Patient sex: F
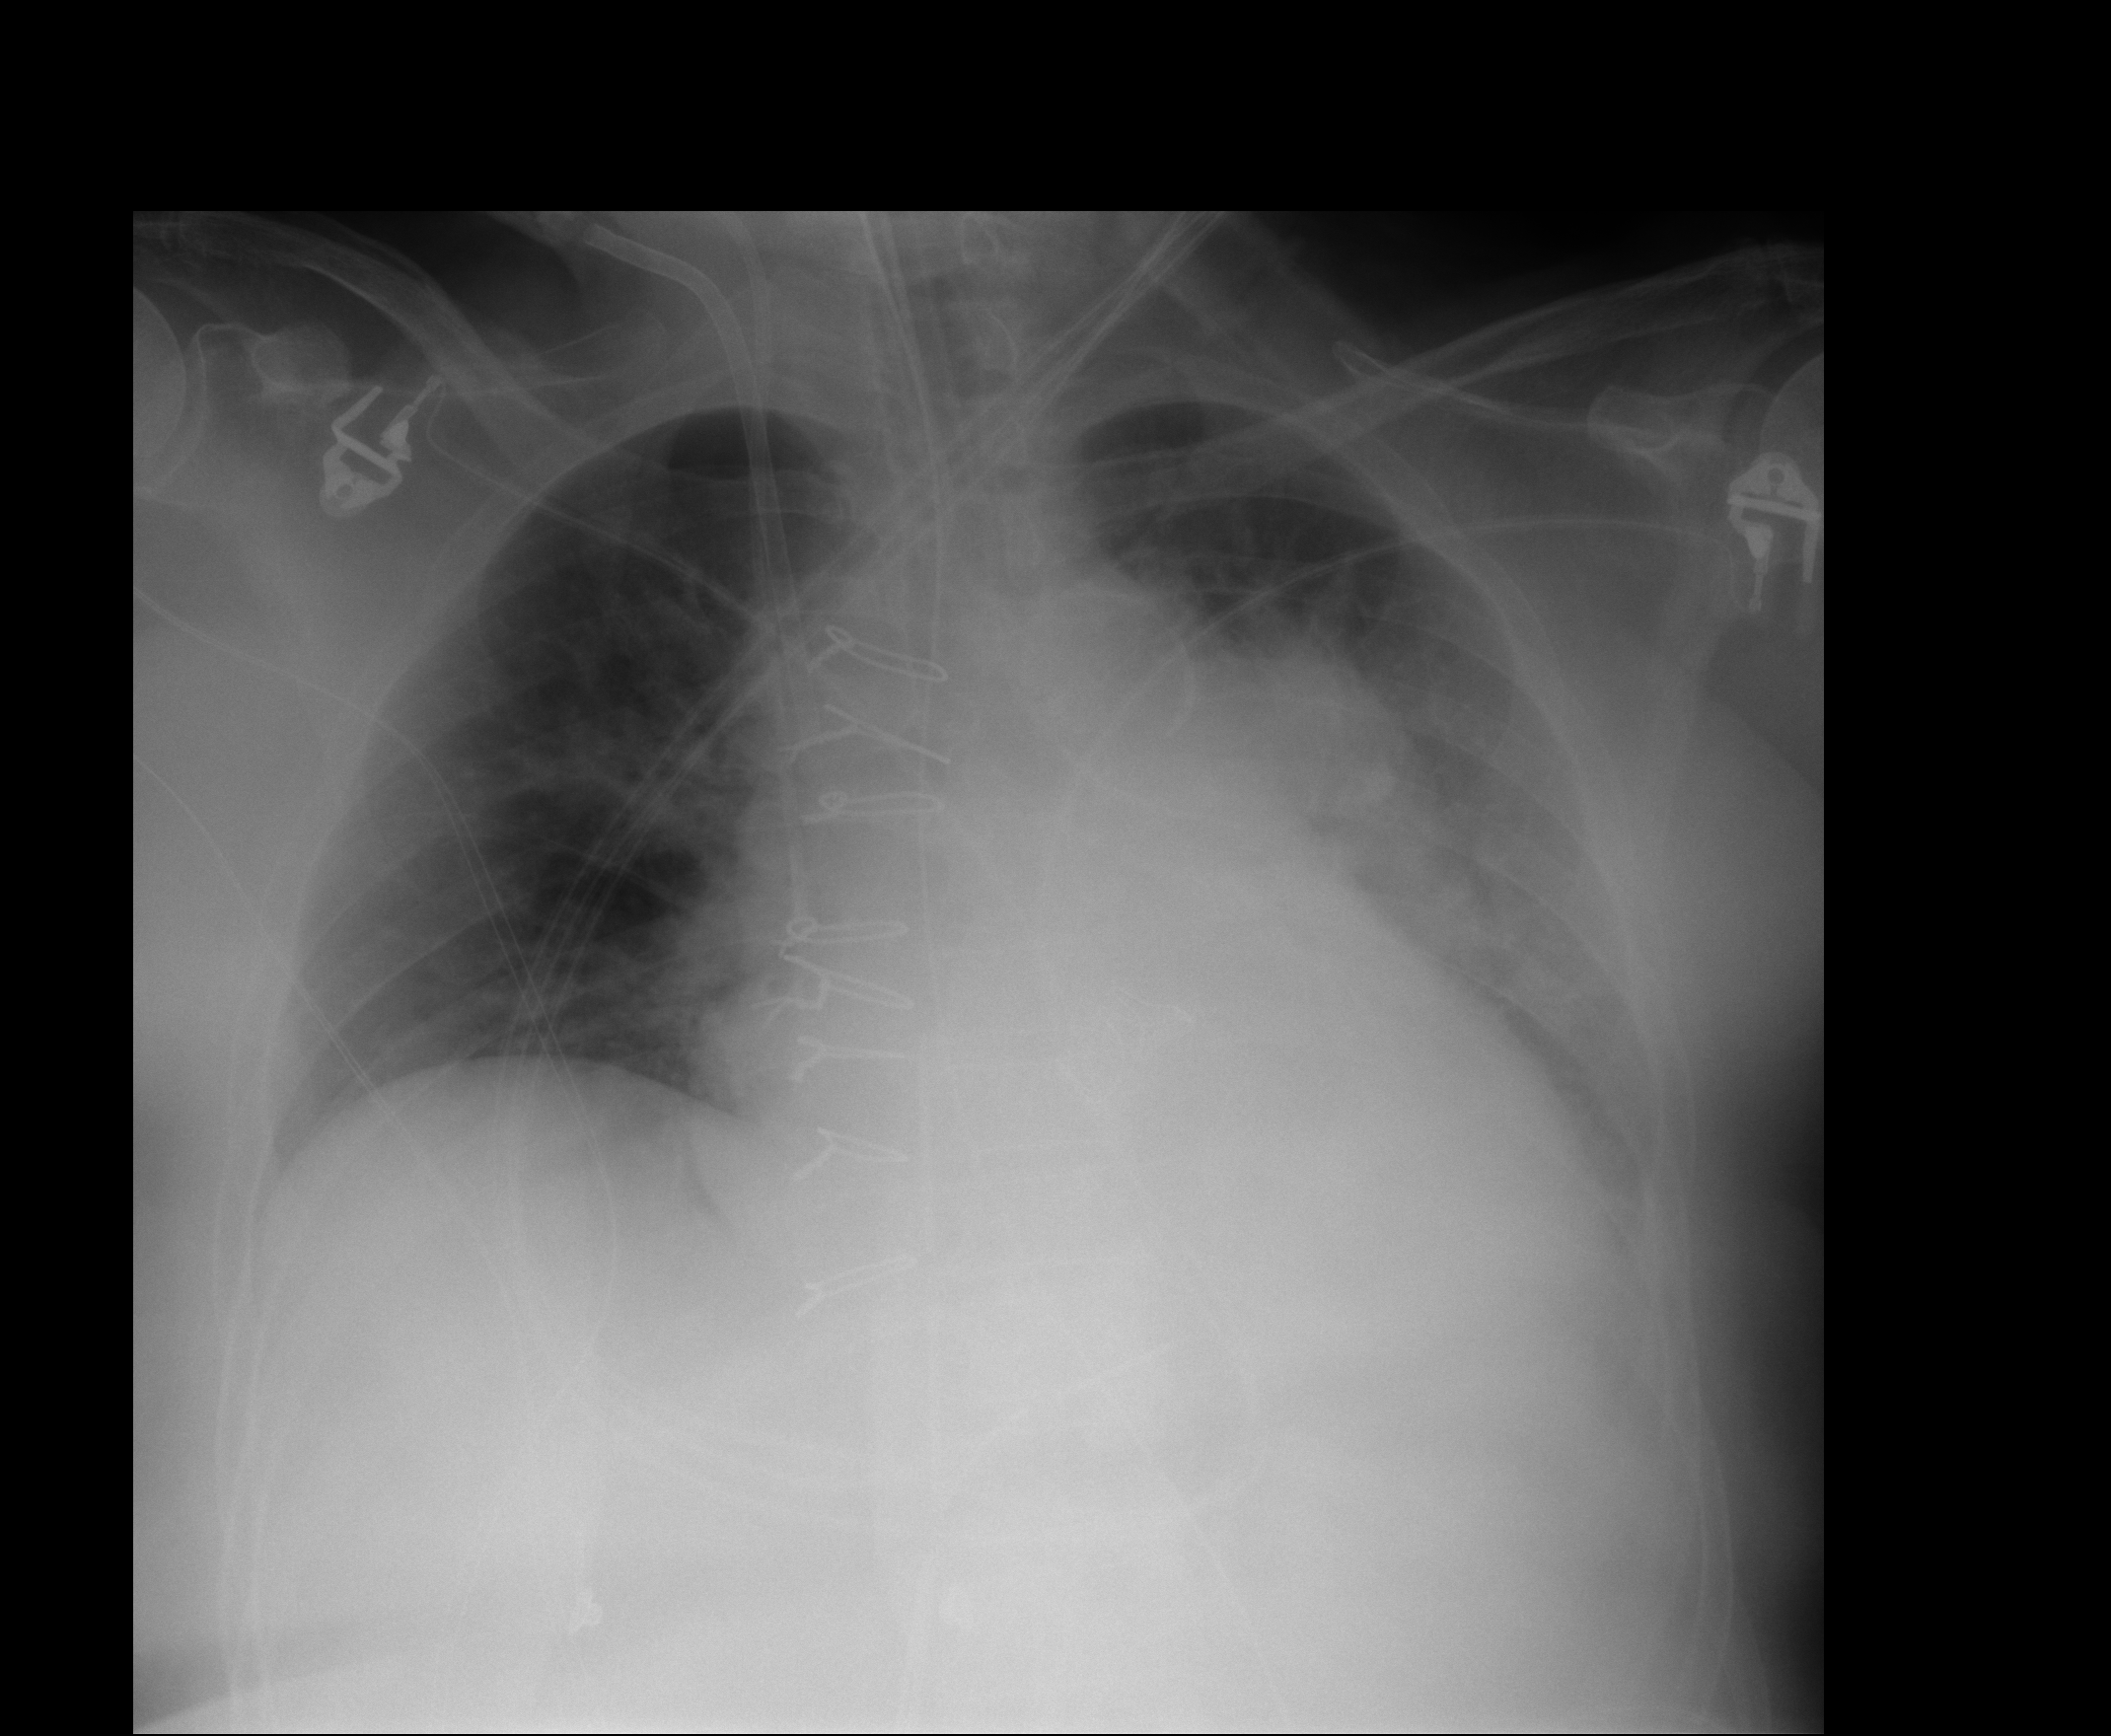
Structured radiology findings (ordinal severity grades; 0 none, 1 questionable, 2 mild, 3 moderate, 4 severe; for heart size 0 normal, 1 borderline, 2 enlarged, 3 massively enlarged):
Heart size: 2
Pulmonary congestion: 1
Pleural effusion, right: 0
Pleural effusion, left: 2
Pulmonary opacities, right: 0
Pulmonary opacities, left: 1
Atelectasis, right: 1
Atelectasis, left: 2